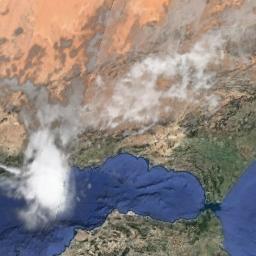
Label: cloud